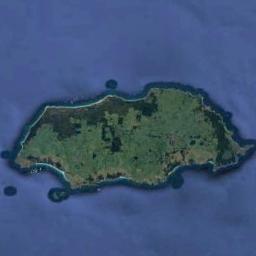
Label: island